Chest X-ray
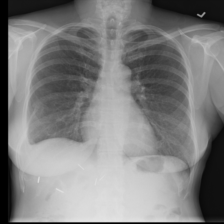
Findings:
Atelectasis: negative
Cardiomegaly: negative
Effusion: negative
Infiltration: negative
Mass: negative
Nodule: negative
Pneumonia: negative
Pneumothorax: negative
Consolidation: negative
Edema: negative
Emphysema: negative
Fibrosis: negative
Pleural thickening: negative
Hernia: negative